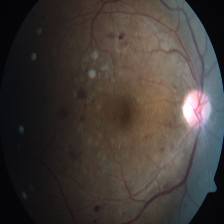
Diabetic retinopathy grade: Severe